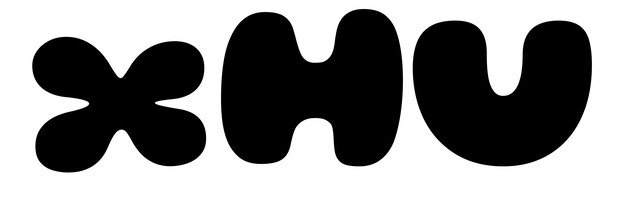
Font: Gluten_Black